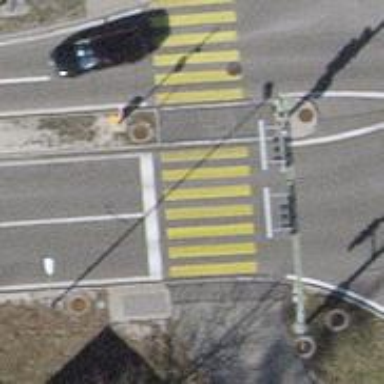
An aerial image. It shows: Road crossing with traffic signals.